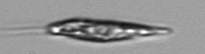
Label: Euglena